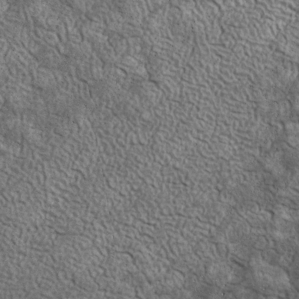
Label: non_frost